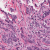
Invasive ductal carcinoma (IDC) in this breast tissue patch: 1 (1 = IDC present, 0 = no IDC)